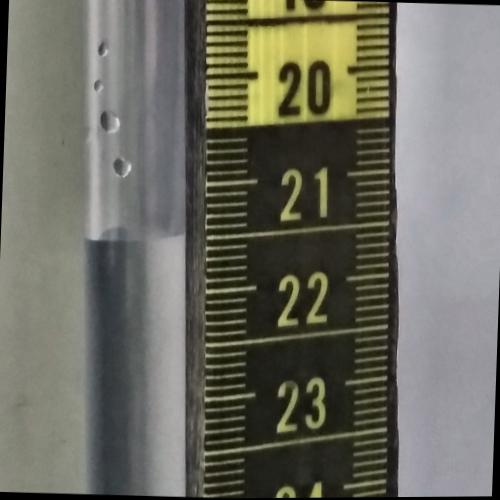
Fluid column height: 21.5 cm